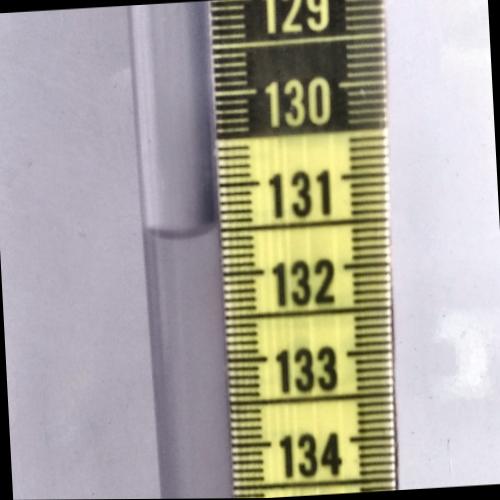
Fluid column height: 131.5 cm